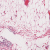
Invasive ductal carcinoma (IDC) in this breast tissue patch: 0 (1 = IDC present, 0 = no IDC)